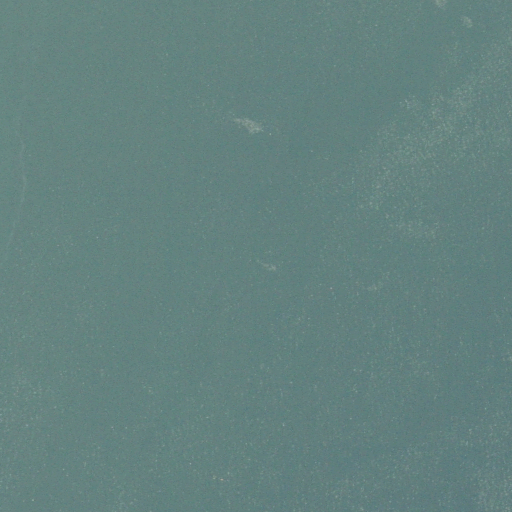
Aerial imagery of island in Connecticut named Woolsey Rock containing only open water